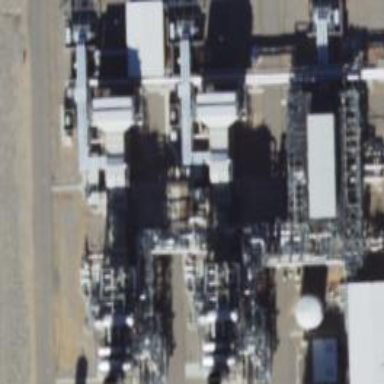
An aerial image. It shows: Gas turbine generator powered by gas.